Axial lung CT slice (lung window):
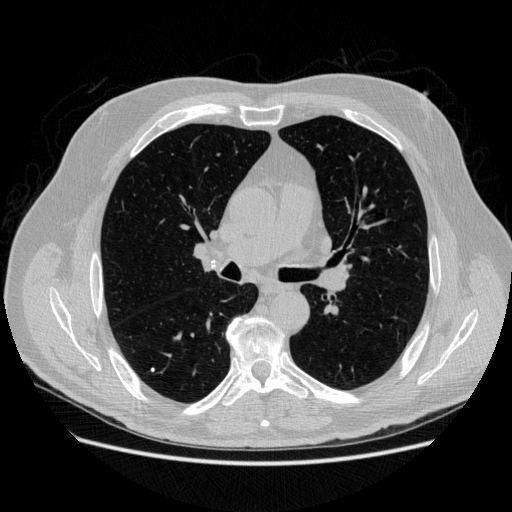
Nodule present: yes
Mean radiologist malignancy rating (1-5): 1